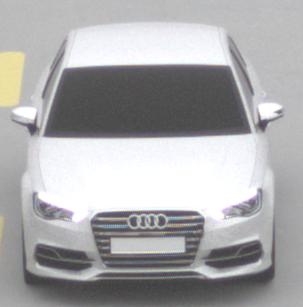
Make: Audi
Model: S3
Detailed model: 8V
Model produced from: 2013
Model produced until: 2020
Doors: 4
Color: white
Road condition: dry road
Daytime: midday
Contrast: low contrast